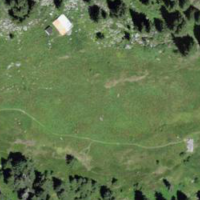
EUNIS habitat code: 43
Species observed at this site:
Aporia crataegi
Rumex alpinus